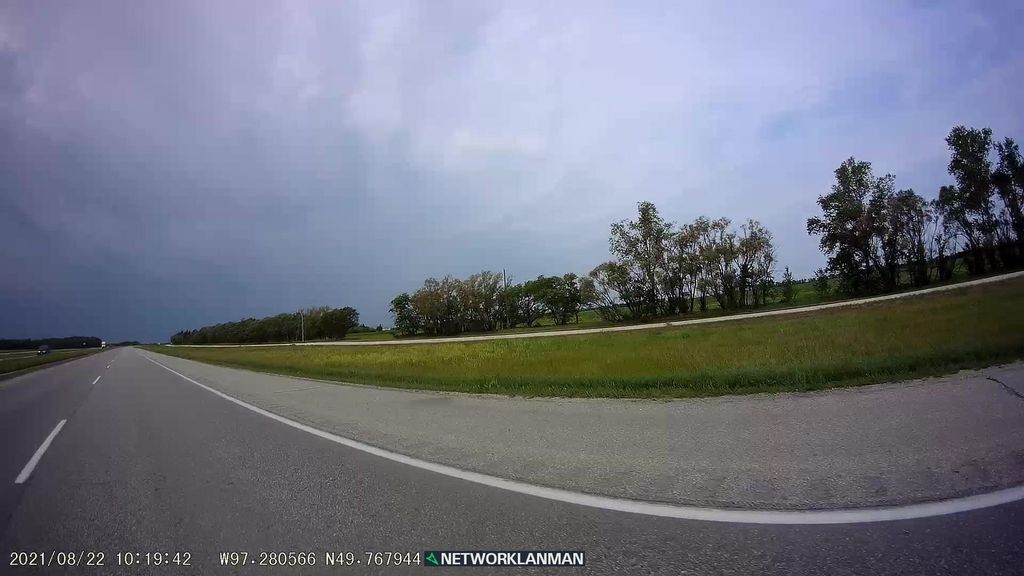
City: winnipeg